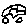
Label: car